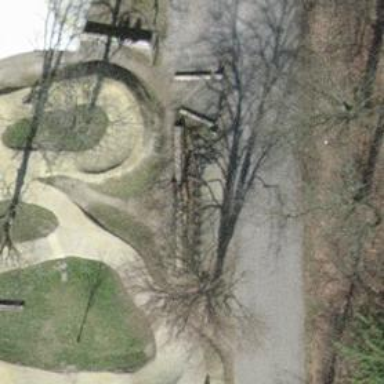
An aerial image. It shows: Bench.